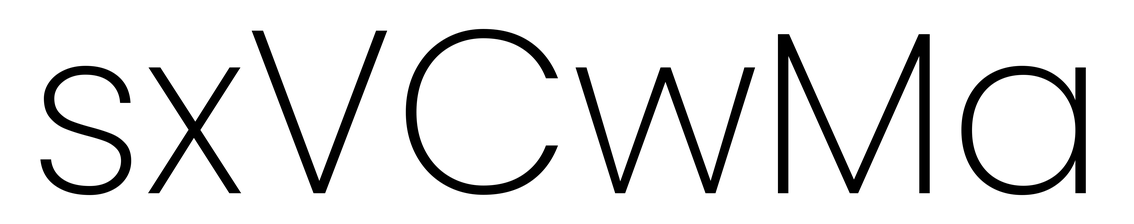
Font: Poppins-ExtraLight